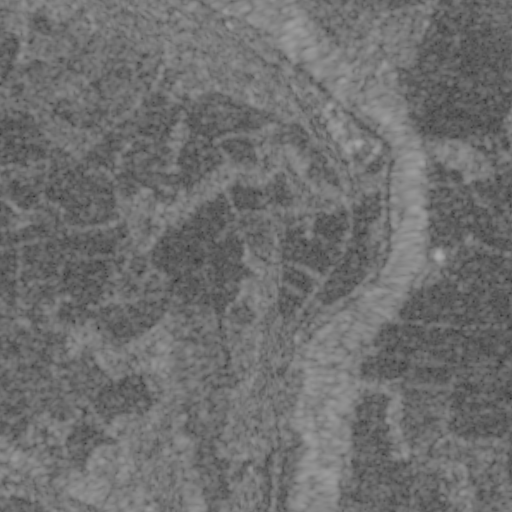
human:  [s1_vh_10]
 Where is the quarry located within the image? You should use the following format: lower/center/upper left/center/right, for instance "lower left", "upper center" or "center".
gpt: The quarry is located in the lower left of the image.
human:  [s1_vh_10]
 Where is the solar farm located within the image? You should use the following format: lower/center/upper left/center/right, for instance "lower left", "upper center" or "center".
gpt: The solar farm is located in the upper right of the image.
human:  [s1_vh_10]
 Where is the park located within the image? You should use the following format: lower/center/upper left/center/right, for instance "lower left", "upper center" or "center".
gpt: There is no park in the image.

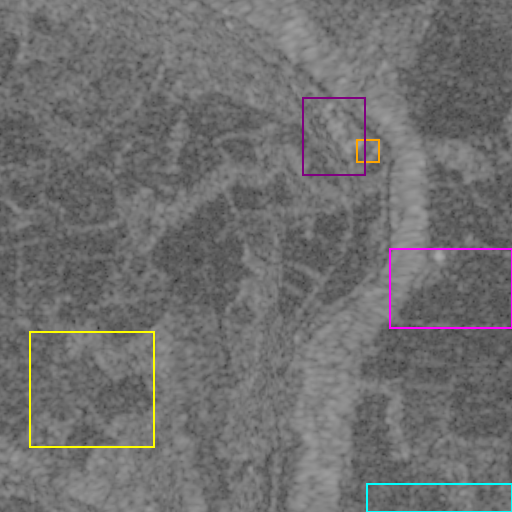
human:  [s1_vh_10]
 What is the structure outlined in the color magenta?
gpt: The structure outlined in magenta is a crop field.
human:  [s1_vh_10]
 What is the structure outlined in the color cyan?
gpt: The structure outlined in cyan is a park.
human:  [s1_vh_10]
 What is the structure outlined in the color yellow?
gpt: The structure outlined in yellow is a quarry.
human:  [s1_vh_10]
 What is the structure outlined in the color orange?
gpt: The structure outlined in orange is a solar farm.
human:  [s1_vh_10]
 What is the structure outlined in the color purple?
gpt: The structure outlined in purple is a wastewater plant.
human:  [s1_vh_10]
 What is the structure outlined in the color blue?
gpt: There is no blue outline.